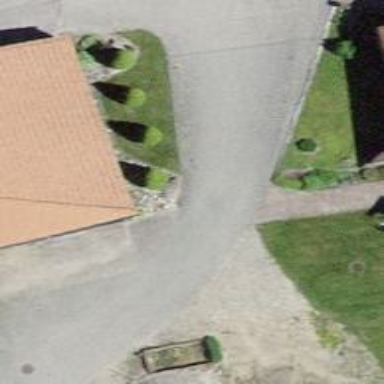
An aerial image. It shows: Unpaved driveway designed for service vehicles.